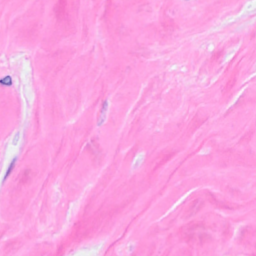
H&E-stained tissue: Breast